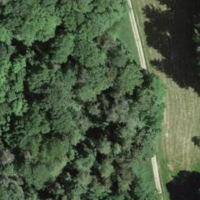
EUNIS habitat code: 41
Species observed at this site:
Fagus sylvatica